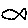
Label: fish